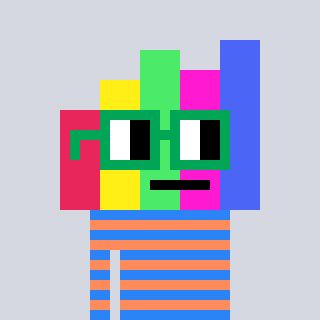
a pixel art character with square green glasses, a bar chart-shaped head and a peachy-colored body on a cool background